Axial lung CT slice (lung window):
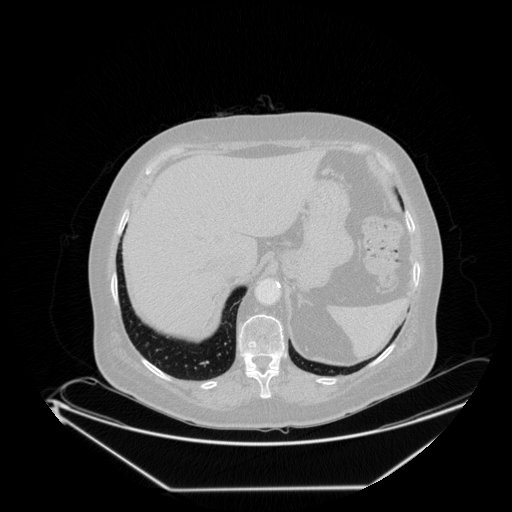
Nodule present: no